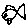
Label: fish